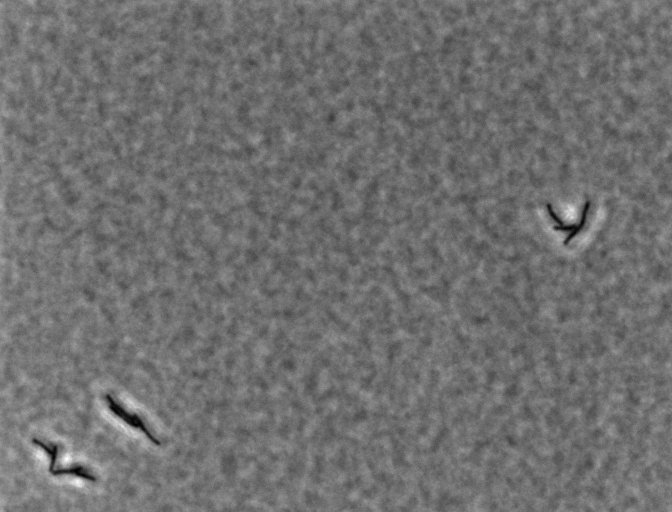
Bacillus coagulans